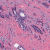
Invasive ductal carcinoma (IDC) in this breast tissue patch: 1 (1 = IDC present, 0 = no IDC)